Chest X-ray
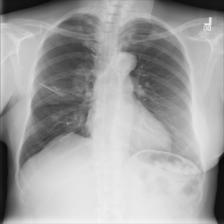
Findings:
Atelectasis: negative
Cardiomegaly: negative
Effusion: negative
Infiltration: negative
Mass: negative
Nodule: negative
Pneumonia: negative
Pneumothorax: negative
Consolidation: negative
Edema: negative
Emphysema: negative
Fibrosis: negative
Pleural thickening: negative
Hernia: negative